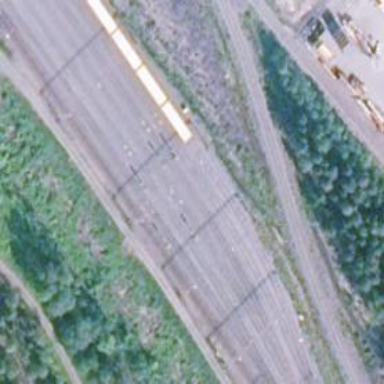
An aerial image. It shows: Railway signal.